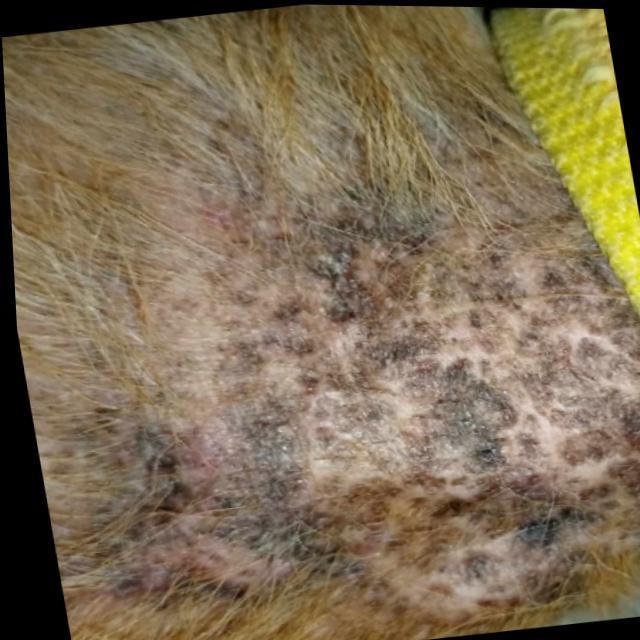
Canine demodicosis (Demodex mange) — caused by Demodex canis mites. Presents with alopecia, follicular papules, pustules, and comedones. Often localized on face and forelimbs.